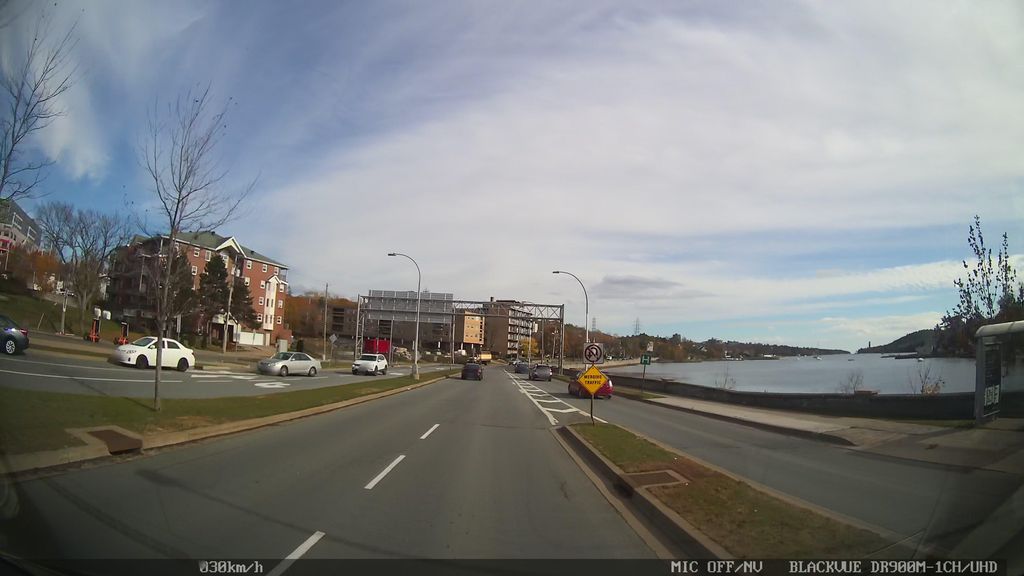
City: halifax